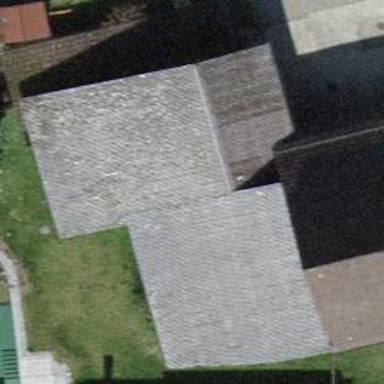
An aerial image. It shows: Garage.